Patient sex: F
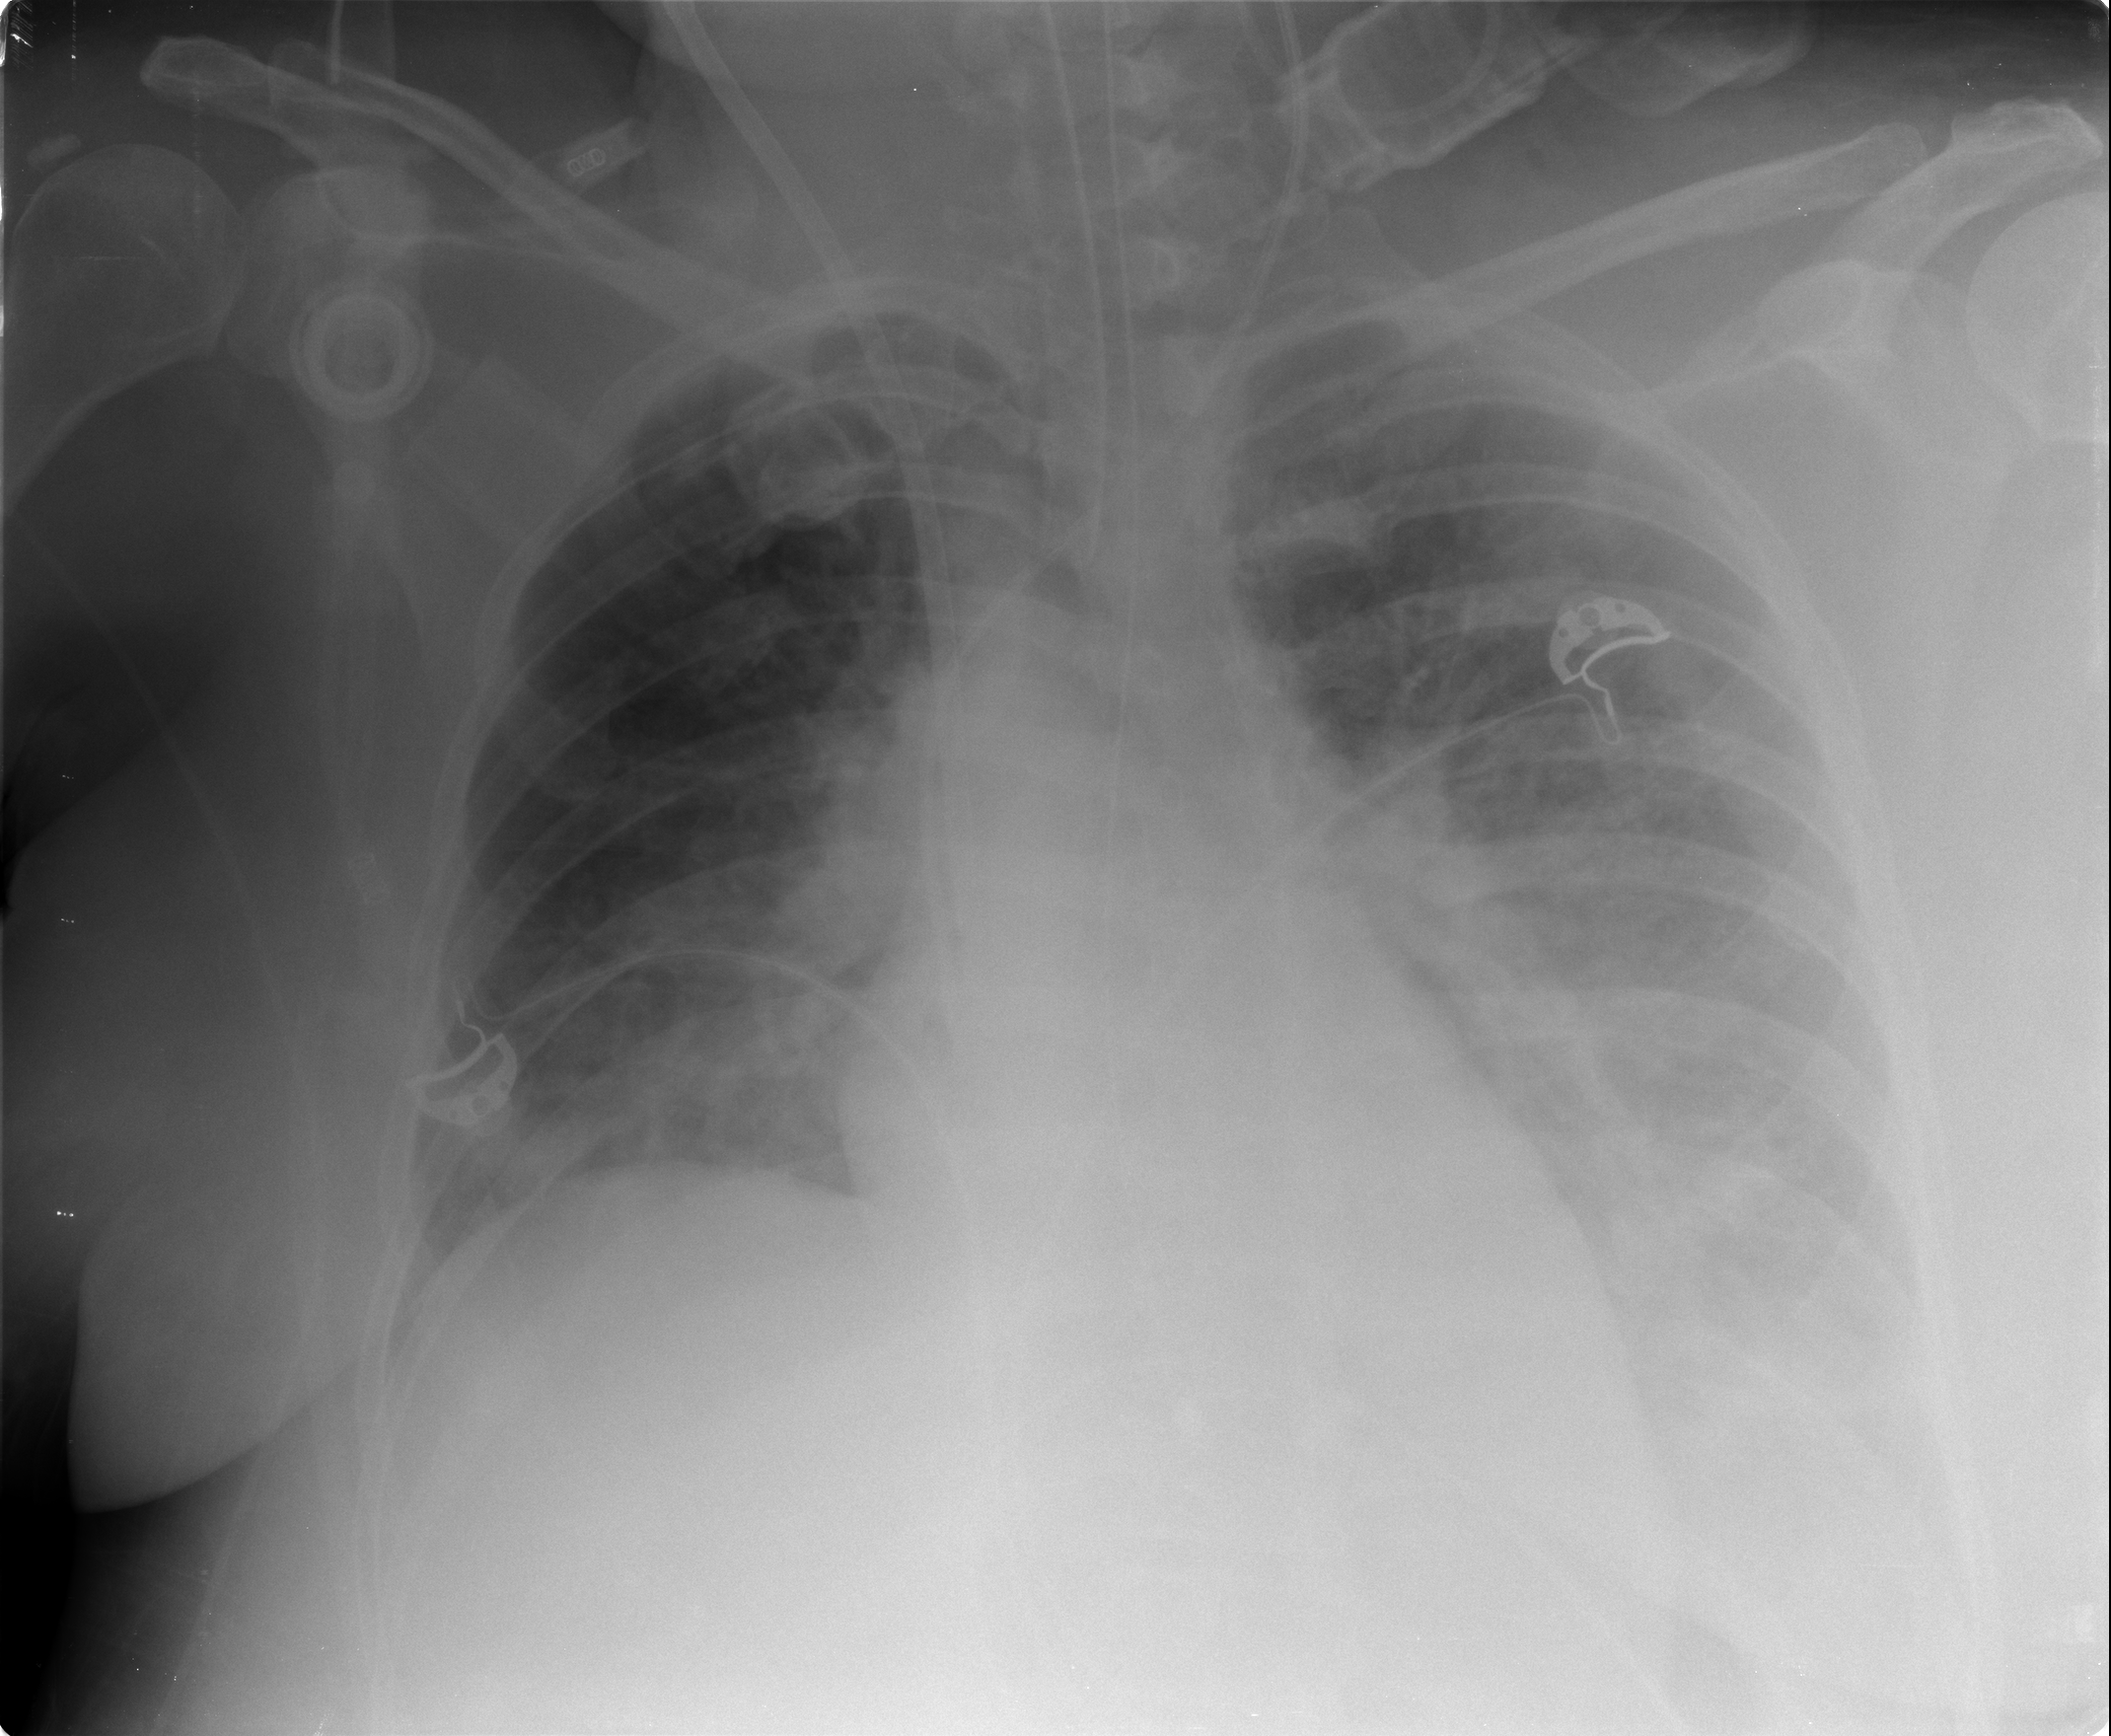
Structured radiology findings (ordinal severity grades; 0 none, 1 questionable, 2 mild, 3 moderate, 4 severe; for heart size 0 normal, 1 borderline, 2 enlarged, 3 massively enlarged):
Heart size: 1
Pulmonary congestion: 2
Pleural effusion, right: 2
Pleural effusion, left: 3
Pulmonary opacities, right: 2
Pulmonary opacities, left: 2
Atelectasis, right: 2
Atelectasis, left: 2